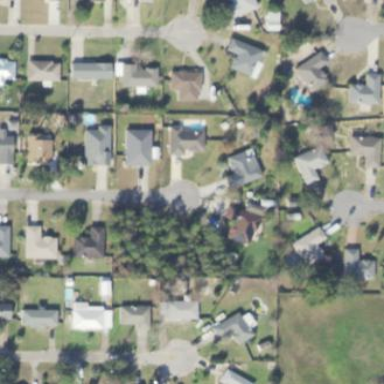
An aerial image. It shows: Residential area consisting of single-family homes.